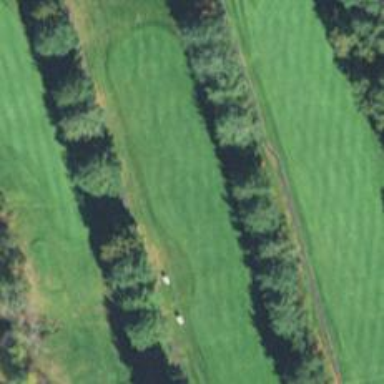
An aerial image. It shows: View of golf hole.